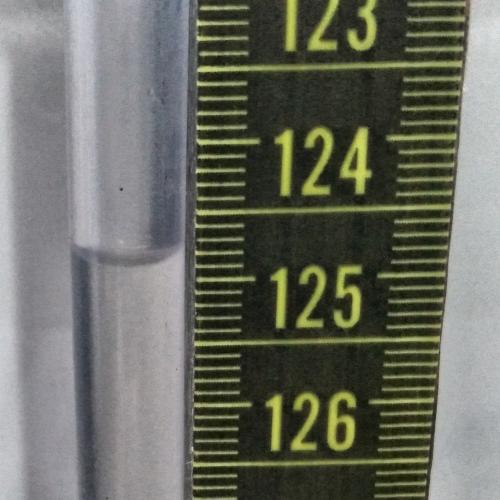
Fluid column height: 124.8 cm